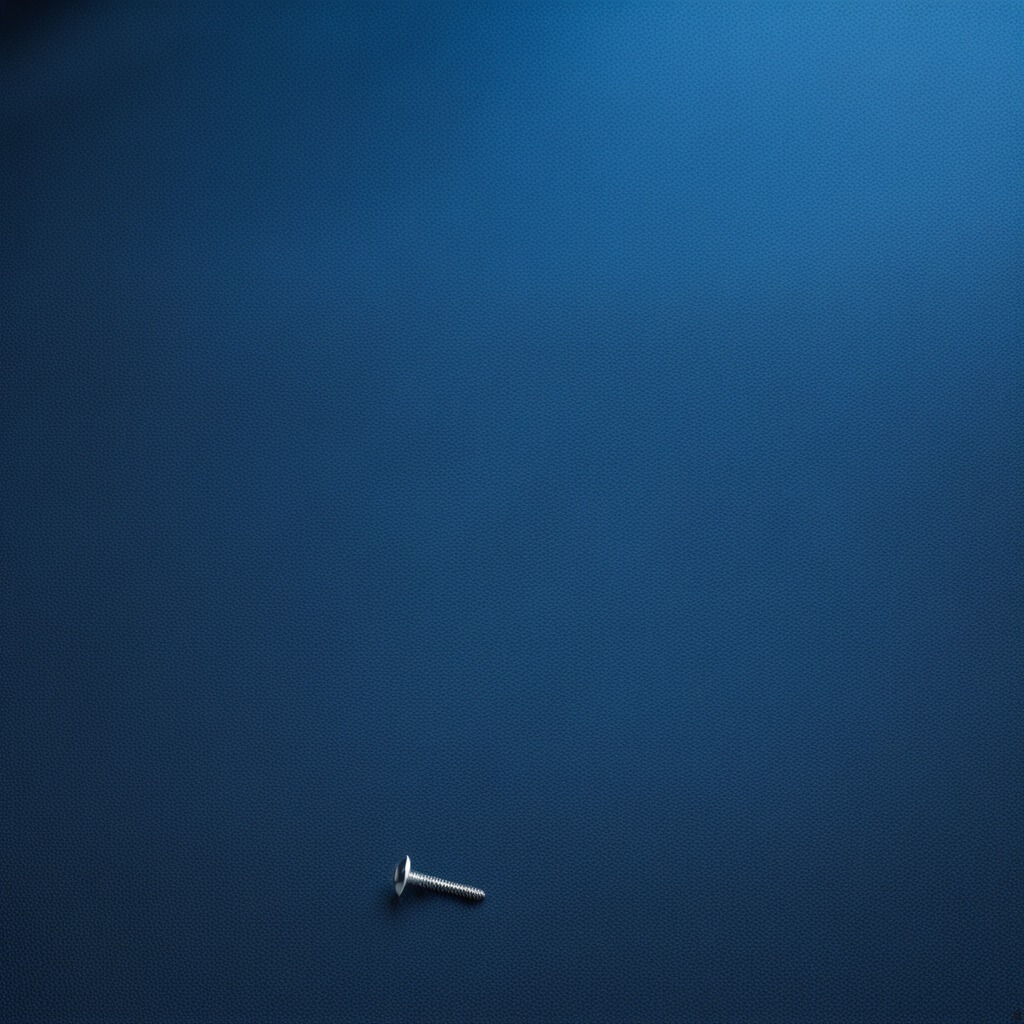
A metal screw is lying on the granite tabletop.